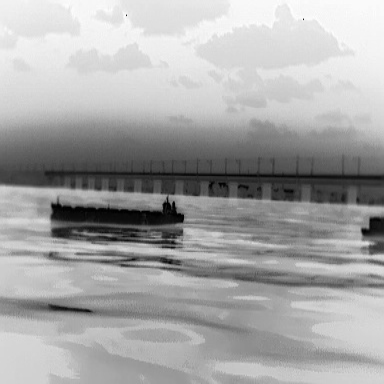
There is a liner in the infrared image.